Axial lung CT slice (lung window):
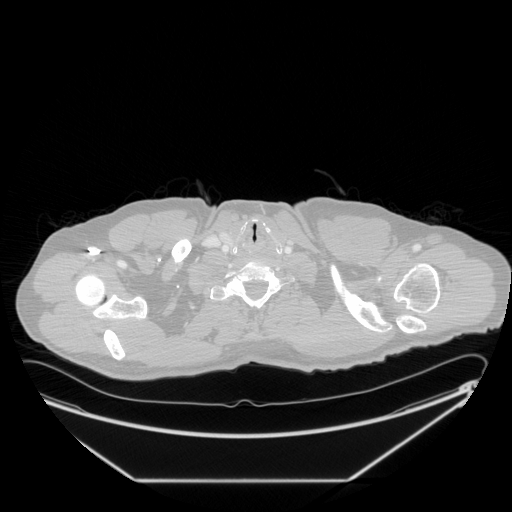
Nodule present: no